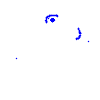
Particle: kaon